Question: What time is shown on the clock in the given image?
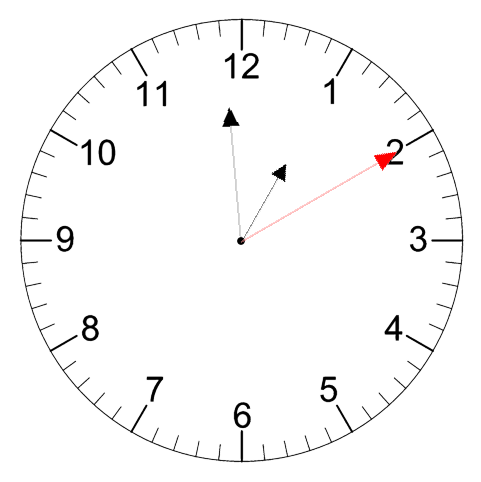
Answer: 12:59:10